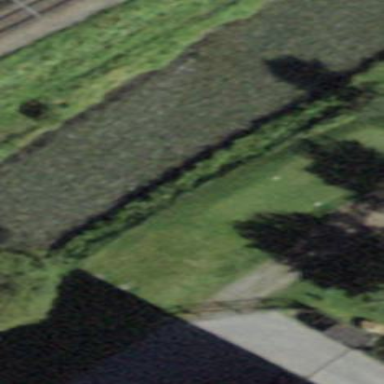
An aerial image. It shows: Grassy area designated as golf tee.